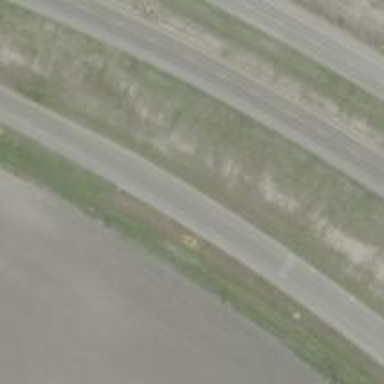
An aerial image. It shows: Trunk link highway.